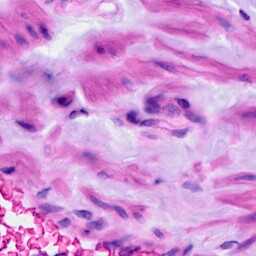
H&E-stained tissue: Ovarian